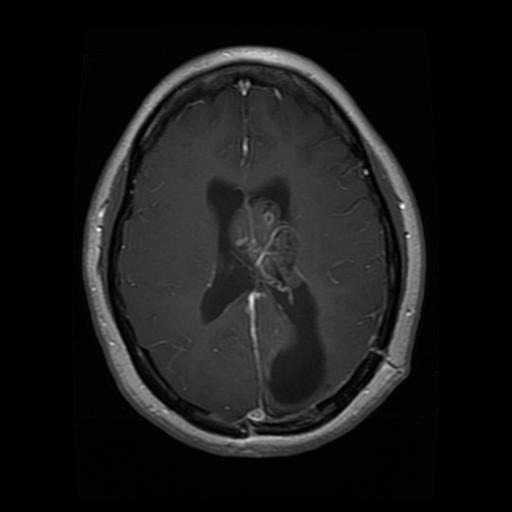
Label: glioma